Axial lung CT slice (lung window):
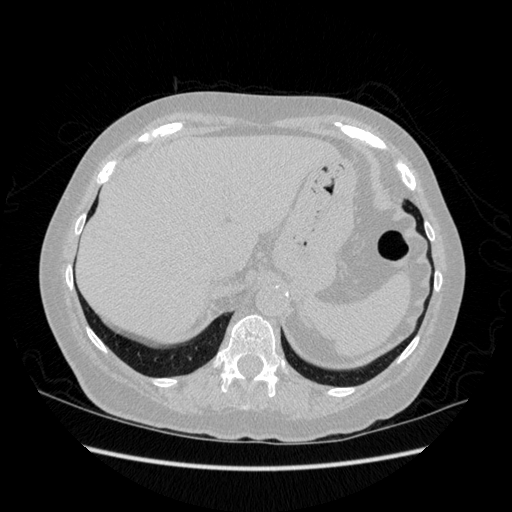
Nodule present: no